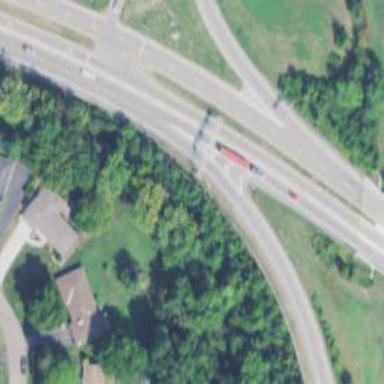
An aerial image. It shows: This image shows trunk highway that functions as expressway.